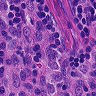
Metastatic tissue present: no